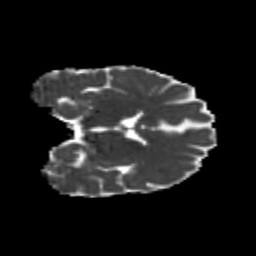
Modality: MD
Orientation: coronal
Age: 26
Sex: male
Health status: healthy
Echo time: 0.074 s